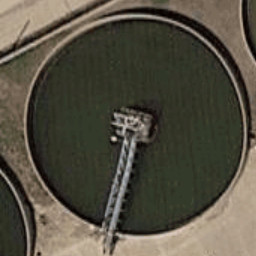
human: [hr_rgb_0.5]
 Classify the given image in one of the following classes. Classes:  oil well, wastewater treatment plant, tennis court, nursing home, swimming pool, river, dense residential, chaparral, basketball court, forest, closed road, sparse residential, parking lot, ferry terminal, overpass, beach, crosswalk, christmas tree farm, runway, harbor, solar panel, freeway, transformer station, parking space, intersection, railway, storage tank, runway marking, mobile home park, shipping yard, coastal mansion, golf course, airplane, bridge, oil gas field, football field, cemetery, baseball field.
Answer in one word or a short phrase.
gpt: wastewater treatment plant